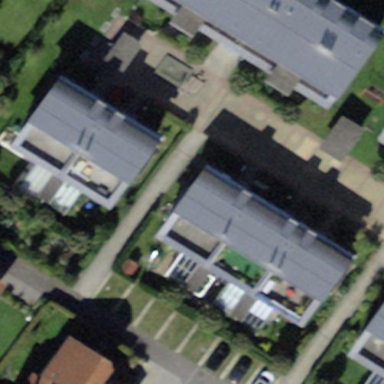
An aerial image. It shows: Image showing building with apartments.